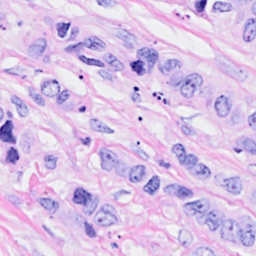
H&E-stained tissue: Breast